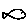
Label: fish